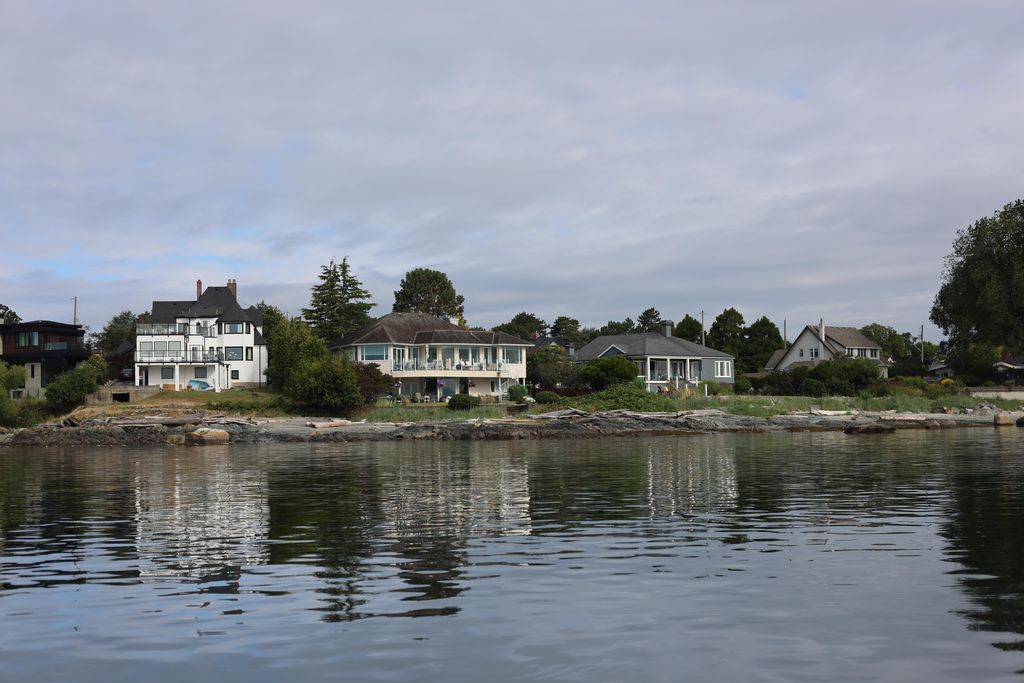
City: victoria